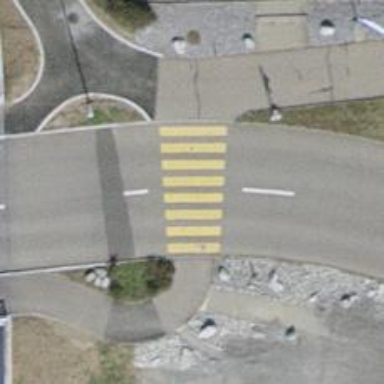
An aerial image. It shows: Marked zebra crossing on the road.